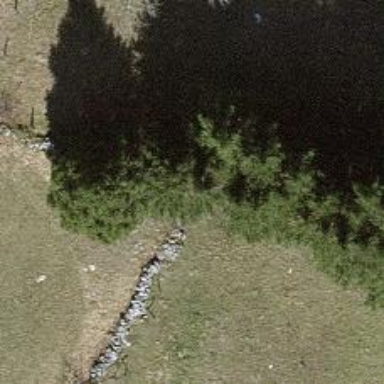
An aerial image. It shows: Dry stone wall barrier.